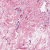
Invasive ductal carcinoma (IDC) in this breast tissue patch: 0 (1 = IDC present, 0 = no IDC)